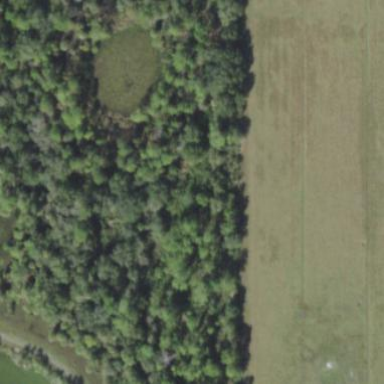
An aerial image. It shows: Beautiful wet meadow natural wetland.